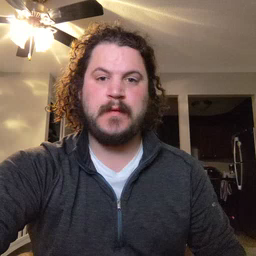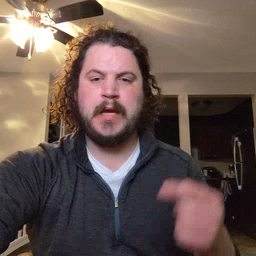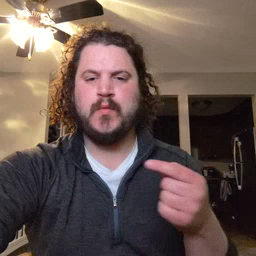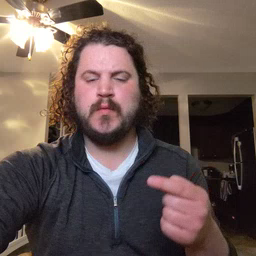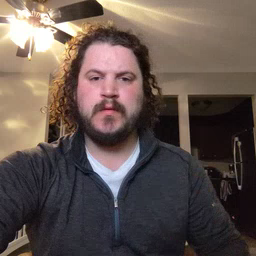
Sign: owie